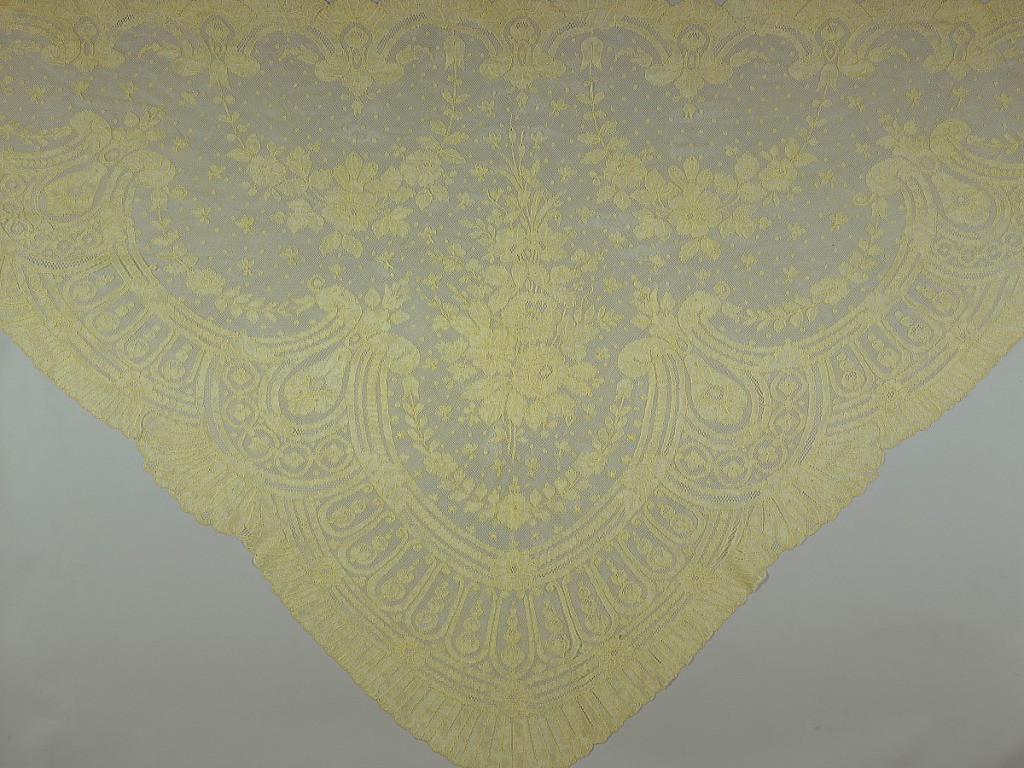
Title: Shawl
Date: mid-19th century
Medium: vegetable fiber (aloe?) Technique: machine-made lace
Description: Triangular-shaped shawl of machine lace. In the center, the pattern shows a bunch of roses with two curved rose vines on either side. Slightly scalloped border of guilloche and lobes with flowers.